Question: I wonder if there is a picker <URL>, but they are based on and . There still users who use to surf the web!

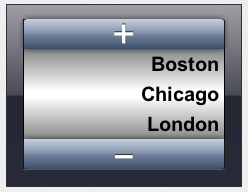
Answer: It seems there is no iOS picker for desktop and if there was, it was now a good Idea.